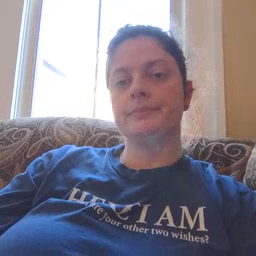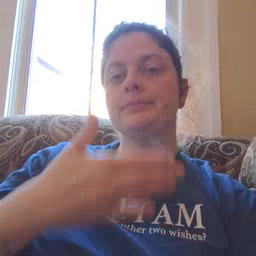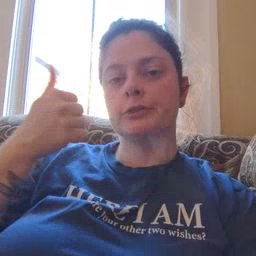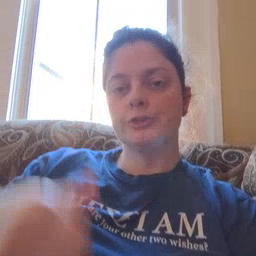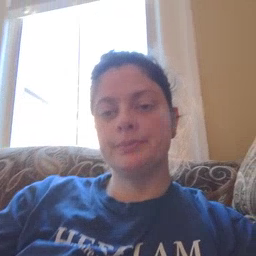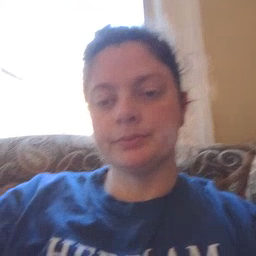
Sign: better